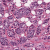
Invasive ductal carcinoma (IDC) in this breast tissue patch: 1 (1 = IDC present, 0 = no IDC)